Aerial crown-view tile of a tropical tree (Barro Colorado Island, Panama), acquired 20250818:
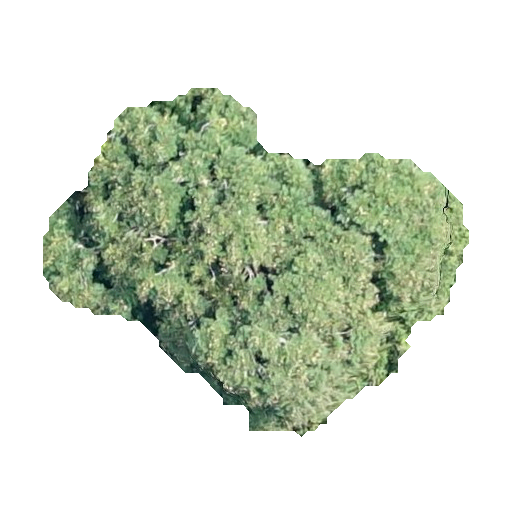
Species: Jacaranda copaia
GBIF accepted scientific name: Jacaranda copaia
Crown area: 129.322 m²